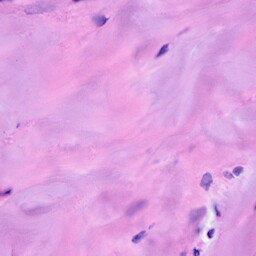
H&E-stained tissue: Breast